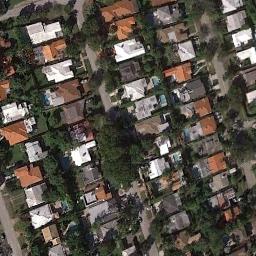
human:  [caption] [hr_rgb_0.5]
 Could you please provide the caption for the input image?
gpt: There are many roads and neatly arranged houses and trees and large lawns in densely populated areas .

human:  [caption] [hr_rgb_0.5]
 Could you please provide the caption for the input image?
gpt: The distance between the houses is very small .

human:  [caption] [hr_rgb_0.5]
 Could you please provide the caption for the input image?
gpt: The dense residential is next to the road and some trees .

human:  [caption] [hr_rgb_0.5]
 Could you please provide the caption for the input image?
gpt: A dense residential area has lots of trees and houses next to each other and some of houses have pools .

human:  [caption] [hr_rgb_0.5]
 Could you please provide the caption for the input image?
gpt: There are some white buildings and brown buildings on dense residential area .